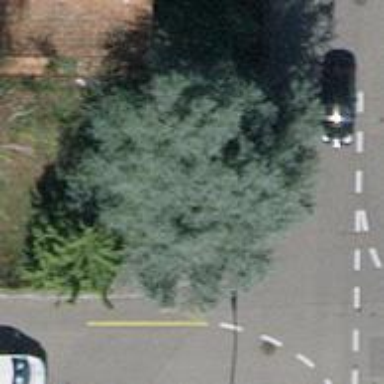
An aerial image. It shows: Urban area featuring tree as natural element.